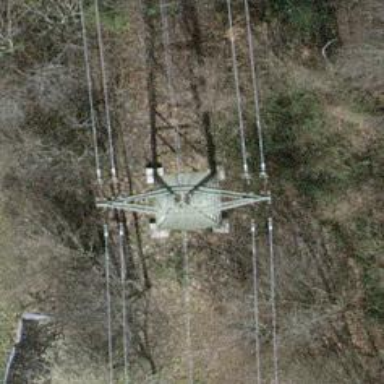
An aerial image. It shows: Lattice structure tower.